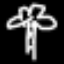
Label: palm tree